Question: I am new to Prestashop framework(v 1.6) and I need to do changes to the theme.
In prestashop registration form I am getting a page like follows.

Where can I find the source html code part of this page and how can I delete fields of this page. If I remove the fields from the form will it affect any other functionalities of the page? (As example how can I remove birthday field from this form?)
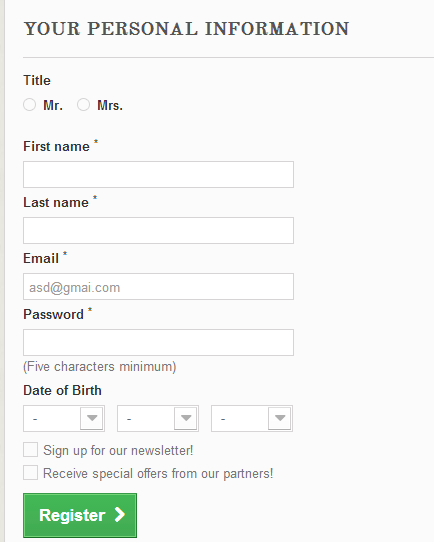
Answer: You should edit 'themes/default-bootsrap/authentication.tpl'. The form starts at this line:
'''
<form action="{$link->getPageLink('authentication', true)|escape:'html':'UTF-8'}" method="post" id="account-creation_form" class="std box">
'''
You can remove the optional fields (e.g., 'Date of Birth') without any consequences.
To remove 'Date of Birth' delete these lines:
'''
<div class="form-group">
<label>{l s='Date of Birth'}</label>
<div class="row">
<div class="col-xs-4">
<select id="days" name="days" class="form-control">
<option value="">-</option>
{foreach from=$days item=day}
<option value="{$day}" {if ($sl_day == $day)} selected="selected"{/if}>{$day}&nbsp;&nbsp;</option>
{/foreach}
</select>
{*
{l s='January'}
{l s='February'}
{l s='March'}
{l s='April'}
{l s='May'}
{l s='June'}
{l s='July'}
{l s='August'}
{l s='September'}
{l s='October'}
{l s='November'}
{l s='December'}
*}
</div>
<div class="col-xs-4">
<select id="months" name="months" class="form-control">
<option value="">-</option>
{foreach from=$months key=k item=month}
<option value="{$k}" {if ($sl_month == $k)} selected="selected"{/if}>{l s=$month}&nbsp;</option>
{/foreach}
</select>
</div>
<div class="col-xs-4">
<select id="years" name="years" class="form-control">
<option value="">-</option>
{foreach from=$years item=year}
<option value="{$year}" {if ($sl_year == $year)} selected="selected"{/if}>{$year}&nbsp;&nbsp;</option>
{/foreach}
</select>
</div>
</div>
</div>
'''
Make sure that during development 'Template compilation' is set to 'Force compilation' and 'Cache' is set to 'No' in PrestaShop back-office -> 'Advanced Parameters' -> 'Performance'.